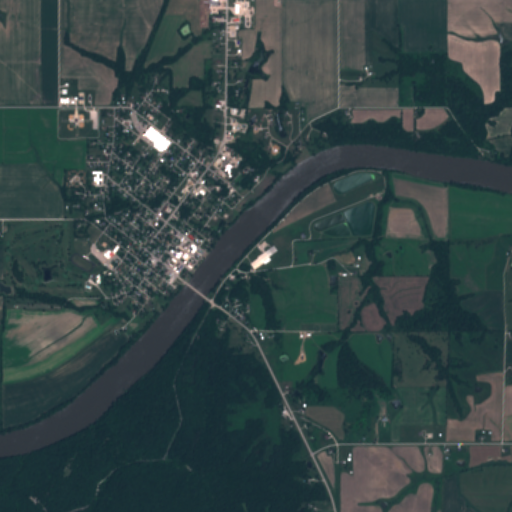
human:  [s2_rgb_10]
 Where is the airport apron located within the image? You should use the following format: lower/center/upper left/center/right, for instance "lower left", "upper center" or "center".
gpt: The airport apron is located in the center of the image.
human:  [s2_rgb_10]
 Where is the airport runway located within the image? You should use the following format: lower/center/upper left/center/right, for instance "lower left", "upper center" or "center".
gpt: The airport runway is located in the center right of the image.
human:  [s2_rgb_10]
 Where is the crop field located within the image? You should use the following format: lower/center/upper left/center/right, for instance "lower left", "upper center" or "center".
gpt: The crop field is located in the lower right of the image.
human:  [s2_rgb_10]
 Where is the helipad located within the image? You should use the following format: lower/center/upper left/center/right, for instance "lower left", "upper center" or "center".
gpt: The helipad is located in the upper center of the image.
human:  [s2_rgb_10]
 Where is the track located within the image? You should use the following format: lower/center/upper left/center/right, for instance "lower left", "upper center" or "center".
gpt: The track is located in the center left of the image.
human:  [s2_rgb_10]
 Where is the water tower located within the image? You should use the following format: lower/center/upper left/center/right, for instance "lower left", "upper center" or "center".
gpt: The water tower is located in the upper left of the image.
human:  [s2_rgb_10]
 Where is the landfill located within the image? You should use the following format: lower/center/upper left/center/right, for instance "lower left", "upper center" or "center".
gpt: There is no landfill in the image.